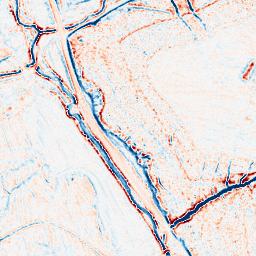
Category: edge_preserving
Decomposition family: bilateral
Decomposition parameters: d: 9
sigma_color: 150
sigma_space: 100
Upsampling method: sinc_hamming
Upsampling parameters: scale: 8
kernel_size: 16
Upsampling scale: 8